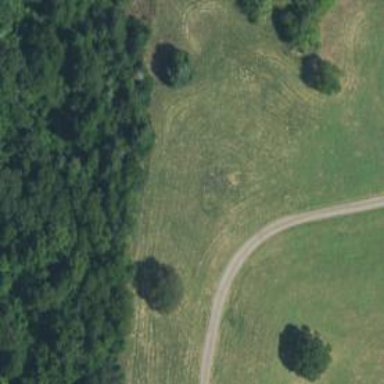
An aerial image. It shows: Driveway.